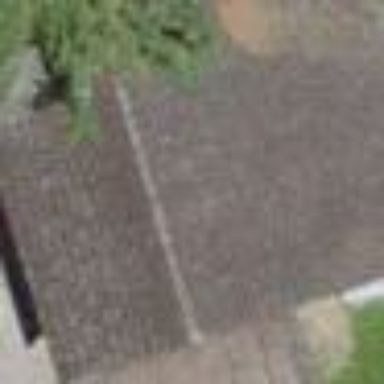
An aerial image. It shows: Barn.